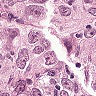
Metastatic tissue present: yes